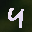
Label: 4